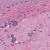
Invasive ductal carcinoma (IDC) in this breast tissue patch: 1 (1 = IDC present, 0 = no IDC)